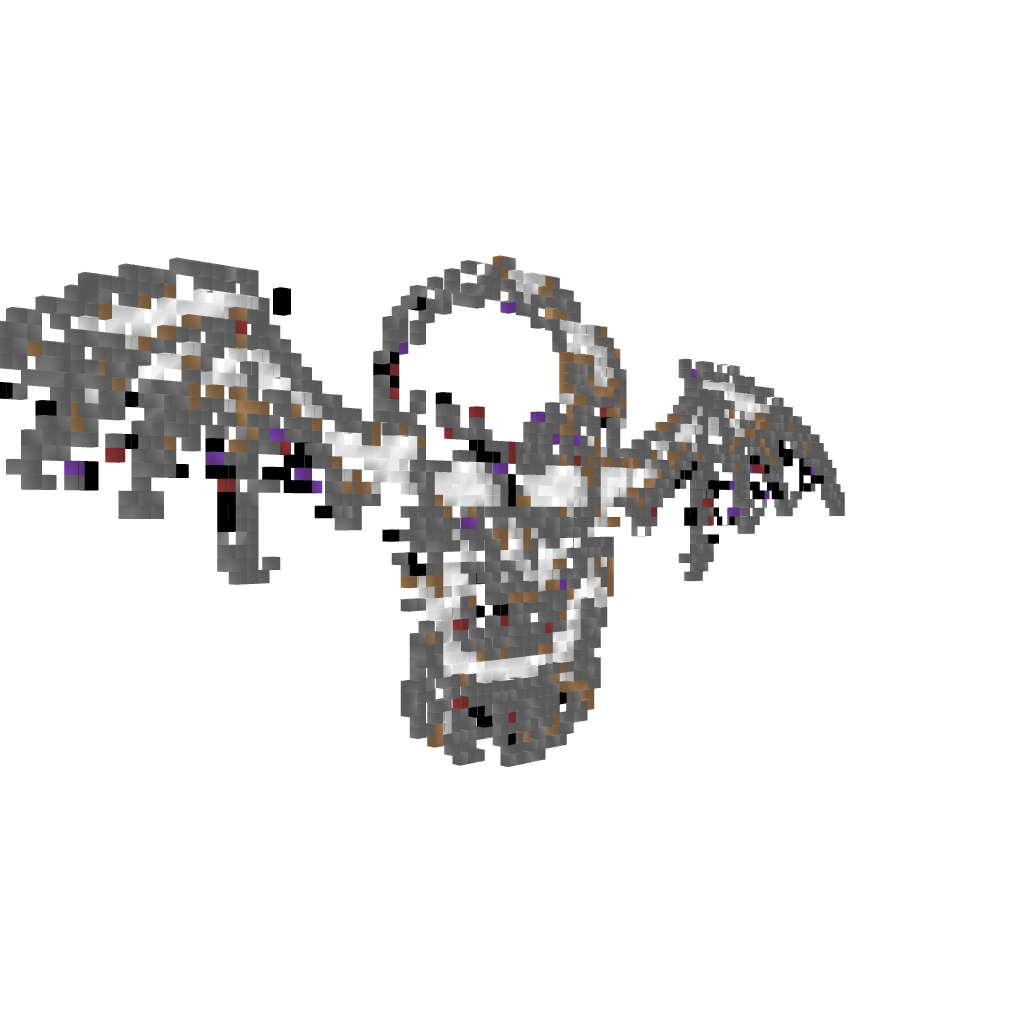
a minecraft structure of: Avenged Sevenfold Logo bad low quality